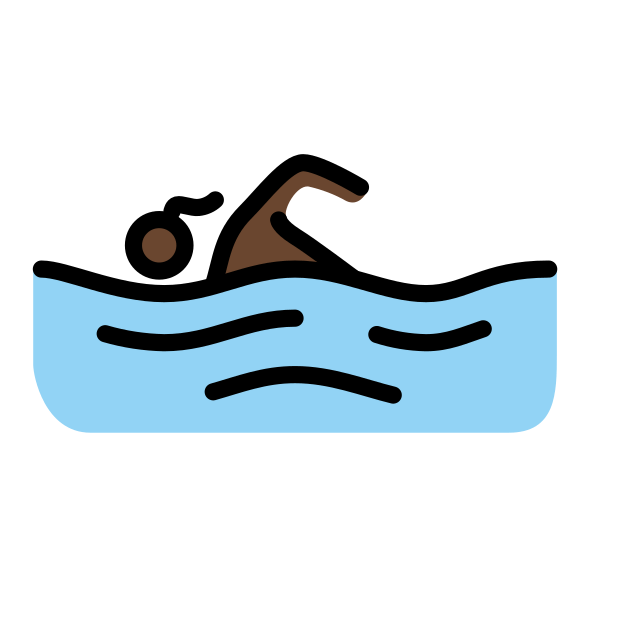
woman swimming: dark skin tone